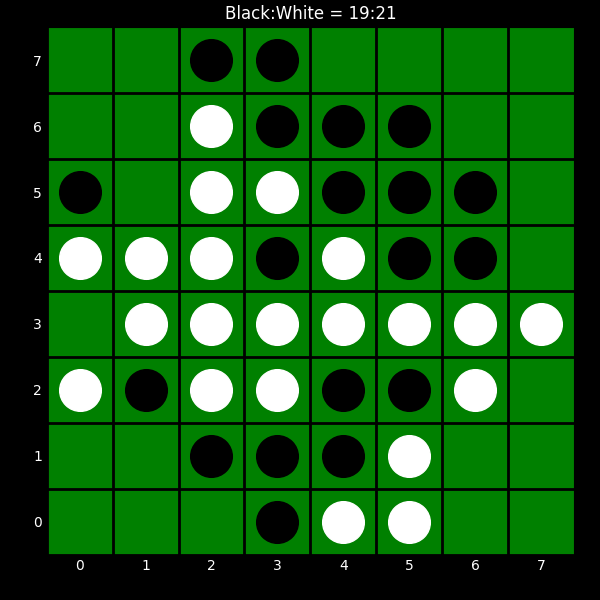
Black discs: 19
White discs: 21